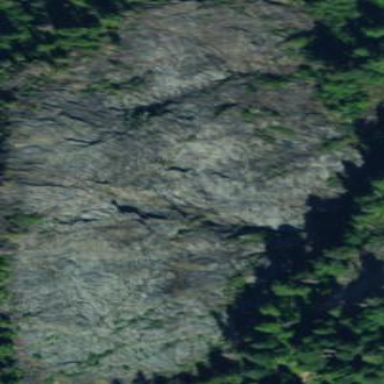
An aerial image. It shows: Landscape dominated by bare rock.